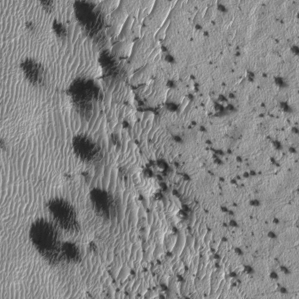
Label: frost